Field crop: maize
Growth stage: 2
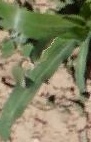
Species: maize